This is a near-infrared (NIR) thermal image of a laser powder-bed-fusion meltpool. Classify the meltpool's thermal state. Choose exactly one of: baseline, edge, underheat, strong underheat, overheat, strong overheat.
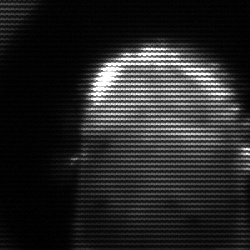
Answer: strong underheat